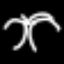
Label: palm tree